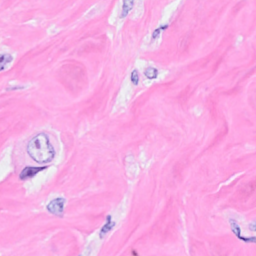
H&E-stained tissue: Breast